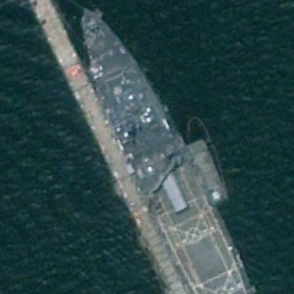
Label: combat